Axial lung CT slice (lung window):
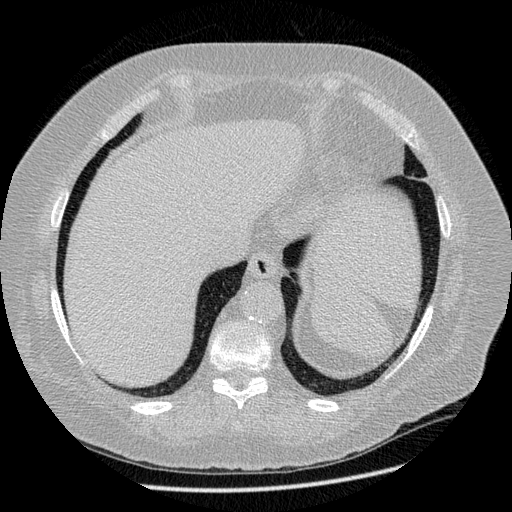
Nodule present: no